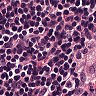
Metastatic tissue present: no